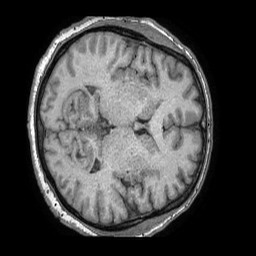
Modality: T1w
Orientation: axial
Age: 48
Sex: male
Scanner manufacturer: philips
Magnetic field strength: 1.5 T
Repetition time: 0.007717 s
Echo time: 0.003514 s